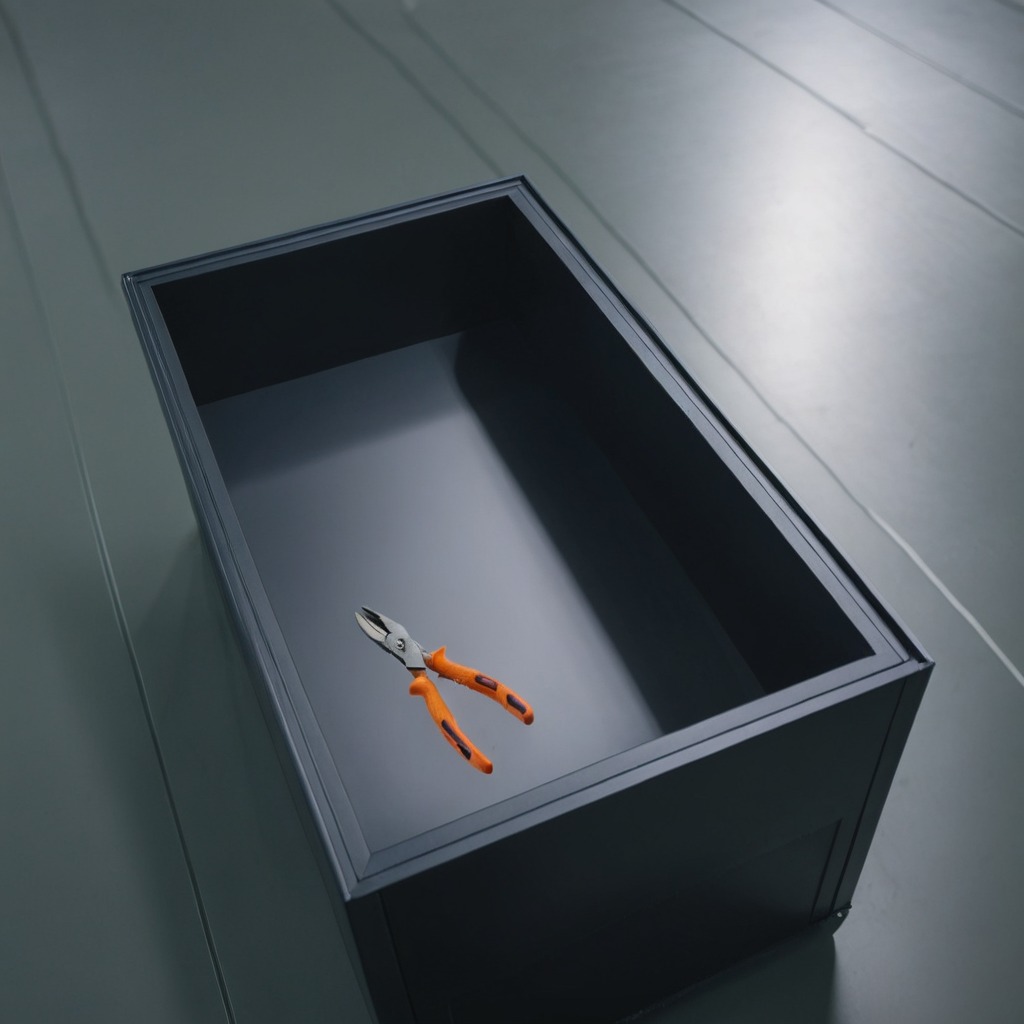
A plier is lying on the toolbox surface in the airplane hangar workshop.